Question: I make numeric simulations and have problems with my plots... My simulation area is '6x35um' with a resolution of '640x1024px'.
When I want to plot my simulation data using 'imshow', and set the aspect ratio: 'aspect=6/35', then the height of the plot is correct but it is much to long? What am I doing wrong?
In the picture:
'top': simulation mask, all plots should have the same aspect ratio.
'middle': aspect is set to manually set to the aspect of the simulation mask (6/35)
'bottom': aspect is set to 1

Here is my code
'''
fig = pl.figure(num=None, figsize=(10, 10))
ax = fig.add_subplot(1,1,1)
img = ax.imshow(data, aspect=6./35)
'''
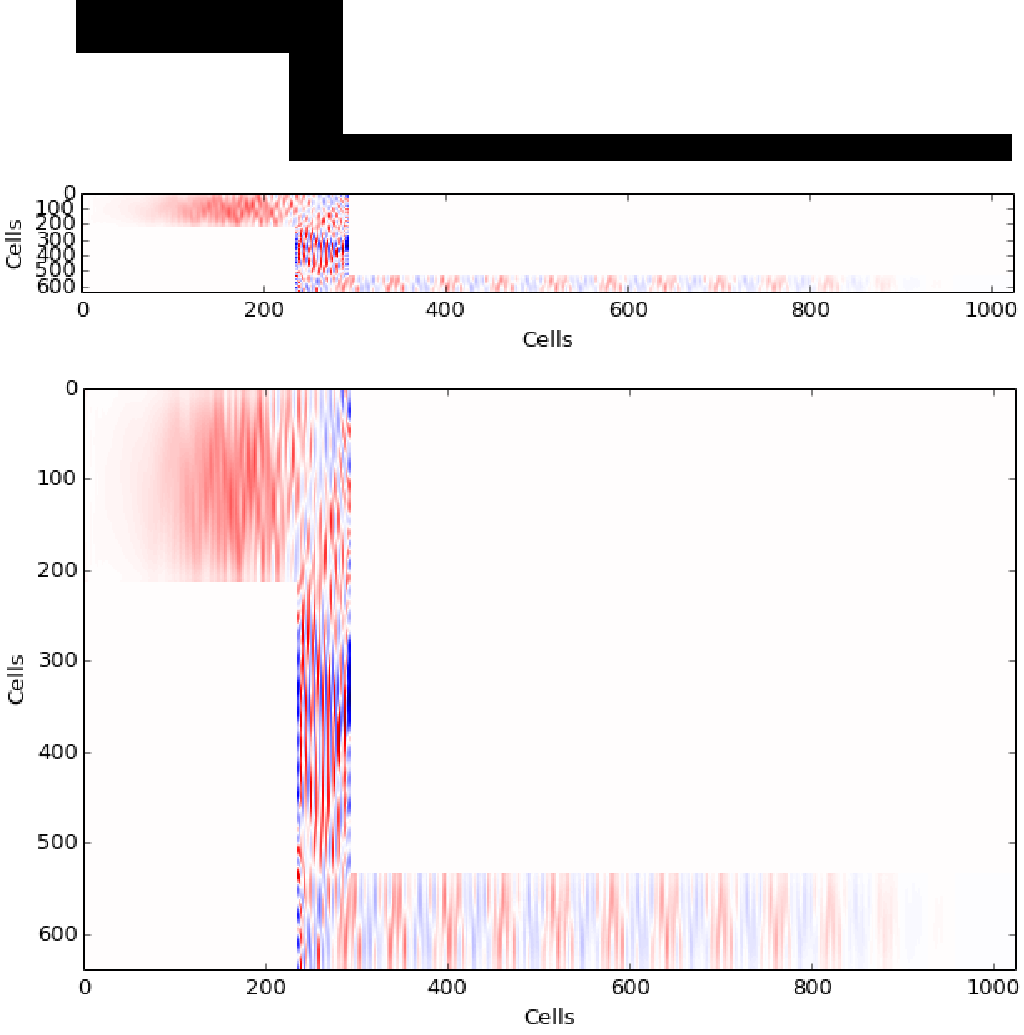
Answer: You also need to account for the difference in resolution along both axis. For your y-axis you have 640 data points for 6 micrometers and for the x-axis 1024 data points for 35 micrometers. Matplotlib assumes both to be equal.
'''
data = np.random.rand(640,1024)
fig, axs = plt.subplots(2,1, figsize=(10, 4))
aspect = 6 / 35
axs[0].set_title('aspect: %1.2f' % aspect)
axs[0].imshow(data, aspect=aspect, interpolation='none')
aspect = (6/35.) * (1024 / 640)
axs[1].set_title('aspect: %1.2f' % aspect)
axs[1].imshow(data, aspect=aspect, interpolation='none')
'''